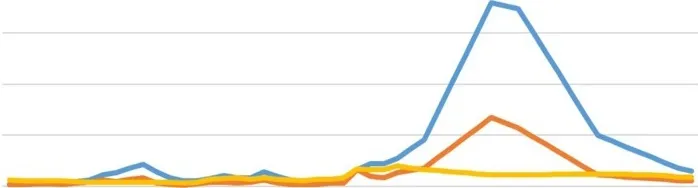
Liver function test values before, during, and after treatment with voriconazole. Day 1 refers to the first day of the first induction chemotherapy.
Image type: chart (chart)